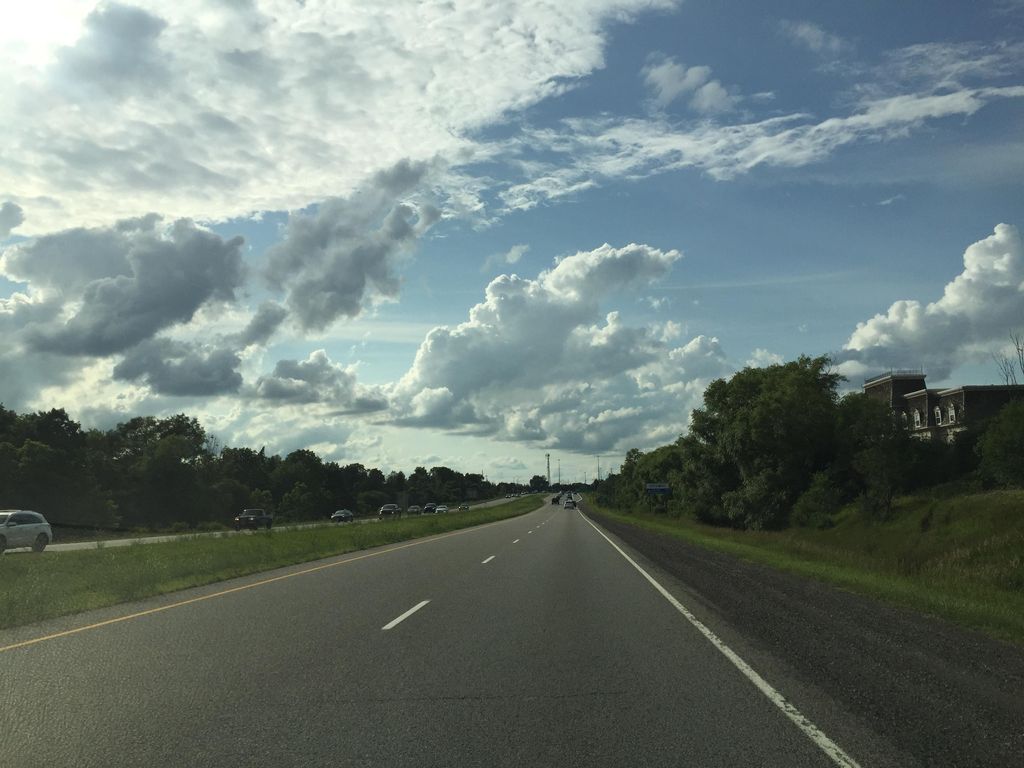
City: kitchener-waterloo